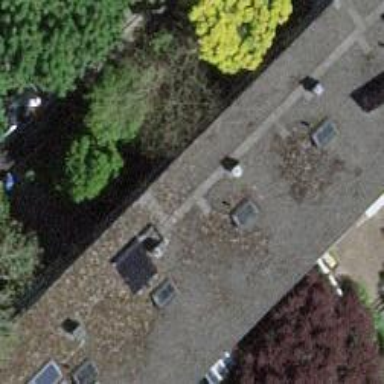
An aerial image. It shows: Terrace building.